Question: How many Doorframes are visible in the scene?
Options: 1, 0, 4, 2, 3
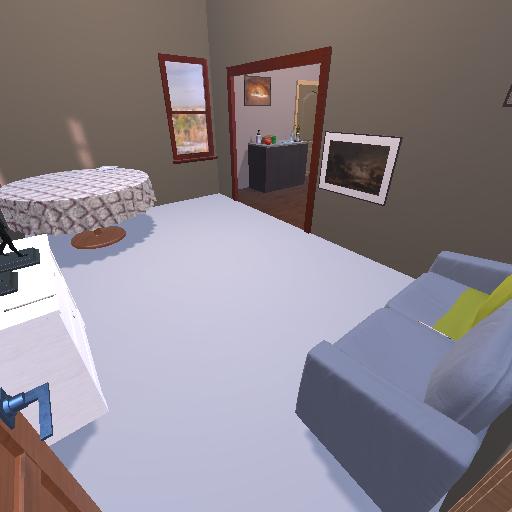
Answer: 1